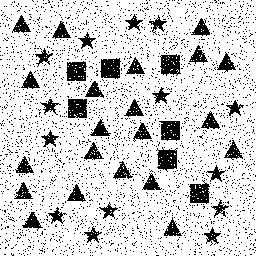
Squares: 7
Triangles: 21
Stars: 14
Total shapes: 42